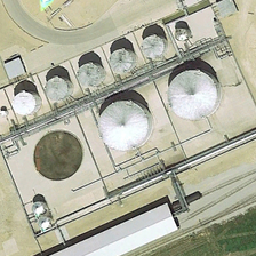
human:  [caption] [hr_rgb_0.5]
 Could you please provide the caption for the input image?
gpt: Like a round tank.

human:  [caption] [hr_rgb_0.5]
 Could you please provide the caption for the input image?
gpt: It's like a round reservoir.

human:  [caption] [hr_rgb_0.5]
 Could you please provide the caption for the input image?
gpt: It's like a circular container.

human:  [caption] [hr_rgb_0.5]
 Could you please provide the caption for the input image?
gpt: Like a spherical tank.

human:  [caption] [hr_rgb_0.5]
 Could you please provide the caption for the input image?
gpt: Like a circular container.